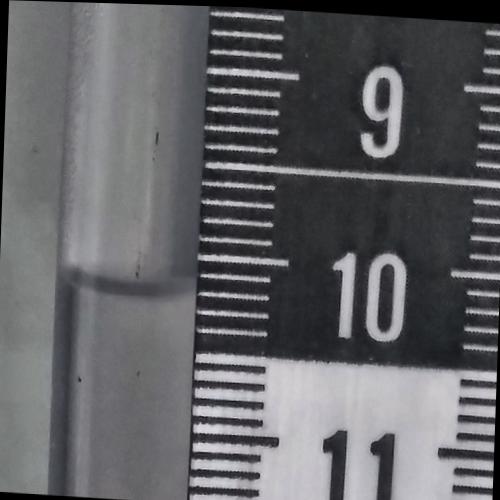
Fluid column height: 10.2 cm